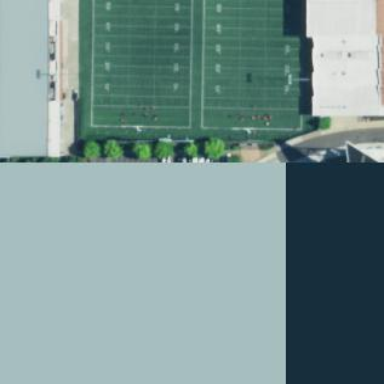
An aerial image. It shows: Sports center for American football housed in building.